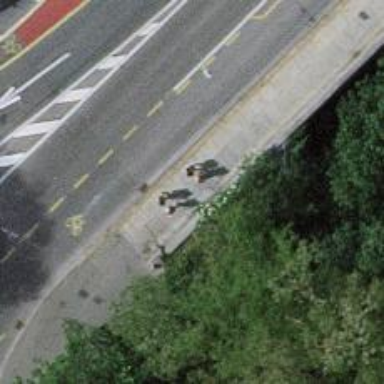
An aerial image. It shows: Stone sidewalk on bridge.